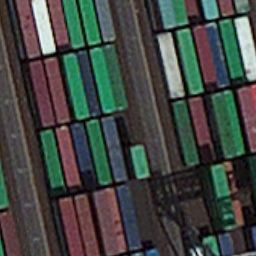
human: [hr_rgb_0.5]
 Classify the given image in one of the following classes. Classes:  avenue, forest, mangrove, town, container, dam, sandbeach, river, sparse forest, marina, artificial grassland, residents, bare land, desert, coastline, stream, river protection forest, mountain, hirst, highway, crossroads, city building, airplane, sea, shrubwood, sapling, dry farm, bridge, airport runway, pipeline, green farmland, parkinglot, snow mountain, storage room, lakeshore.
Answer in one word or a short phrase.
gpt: container